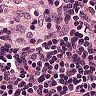
Metastatic tissue present: no